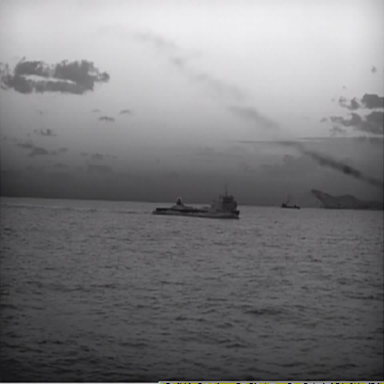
There are two liners in the infrared image.